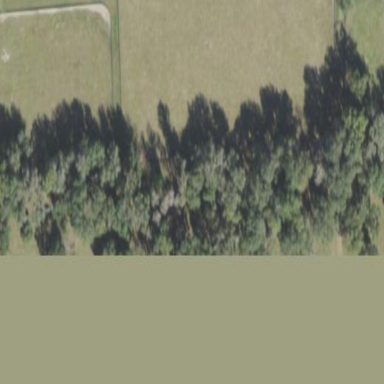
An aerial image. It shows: Mixed woodland with various types of leaves.